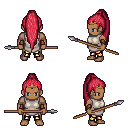
a pixel art fantasy rpg character, male body template, human, dark skin, white tunic, gold greaves, ruby red extra-long topknot hairstyle, bronze tiara, leather bracers, spear, four views (front, back, left, right), 2x2 character sprite sheet, small pixel art, hard edges, no anti-aliasing